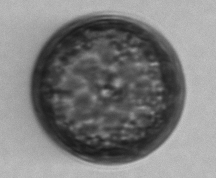
Label: Coscinodiscus